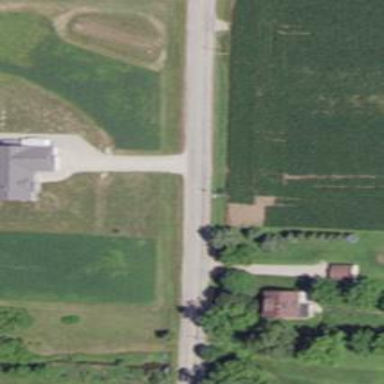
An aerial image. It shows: Driveway.